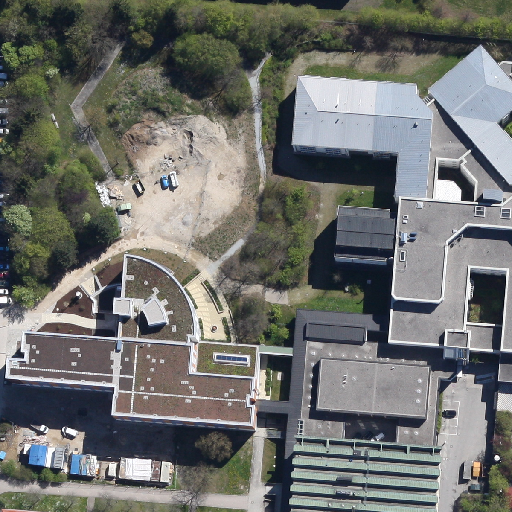
Referring expression: paved road